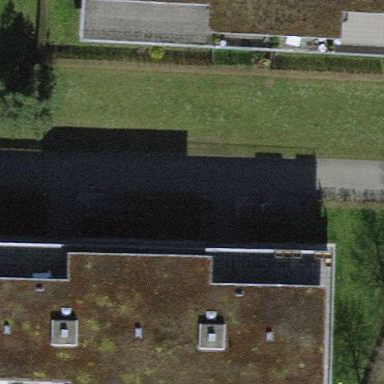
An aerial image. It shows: Flat-roofed apartment building.